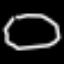
Label: octagon